Aerial crown-view tile of a tropical tree (Barro Colorado Island, Panama), acquired 20240813:
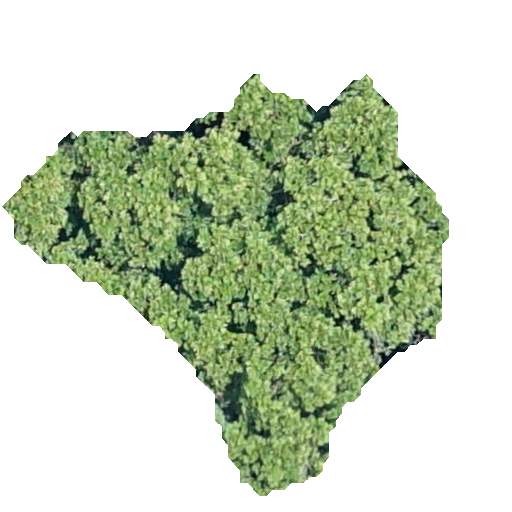
Species: Anacardium excelsum
GBIF accepted scientific name: Anacardium excelsum
Crown area: 155.145 m²